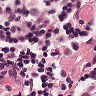
Metastatic tissue present: no